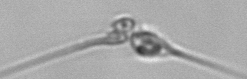
Label: Asterionellopsis_glacialis